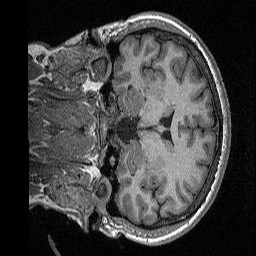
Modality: T1w
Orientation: coronal
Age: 34
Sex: female
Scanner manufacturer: siemens
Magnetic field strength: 3 T
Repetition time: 2.3 s
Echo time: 0.00298 s